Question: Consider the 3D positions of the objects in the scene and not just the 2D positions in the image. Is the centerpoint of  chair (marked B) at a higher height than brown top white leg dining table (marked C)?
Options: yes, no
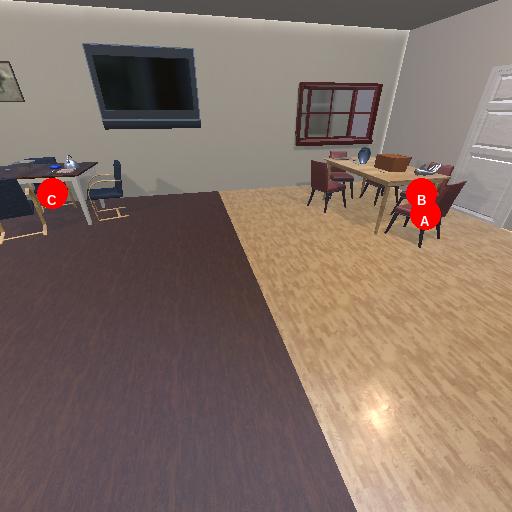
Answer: yes